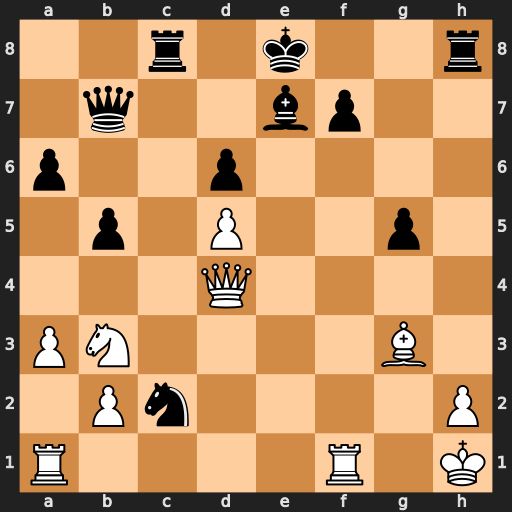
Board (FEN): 2r1k2r/1q2bp2/p2p4/1p1P2p1/3Q4/PN4B1/1Pn4P/R4R1K
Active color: w
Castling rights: k
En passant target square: -
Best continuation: Qxh8+ Kd7 Qh3+